Question: Here is the code generating a plot of an xts object:
'''
require("quantmod")
getSymbols("SPY")
plot(Cl(SPY))
'''
Which yields the following plot:

Can you remove the y-axis values (the prices) from a plot of an xts object?
: 'yaxt='n'' .
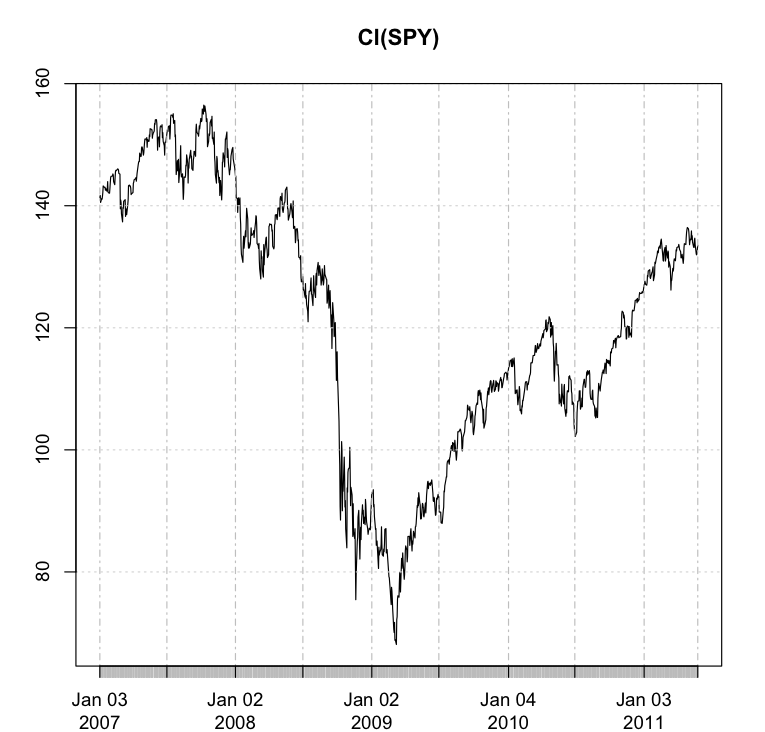
Answer: Removing the y-axis is easy, but it also removes the x-axis. A couple options:
1) Easy -- use 'plot.zoo':
'''
plot.zoo(Cl(SPY), yaxt="n", ylab="")
'''
2) Harder-ish -- take pieces from 'plot.xts':
'''
plot(Cl(SPY), axes=FALSE)
axis(1, at=xy.coords(.index(SPY), SPY[, 1])$x[axTicksByTime(SPY)],
label=names(axTicksByTime(SPY)), mgp = c(3, 2, 0))
'''
3) Customize-ish -- modify 'plot.xts' so 'axes=' accepts a vector of axes to plot and/or 'TRUE'/'FALSE'.